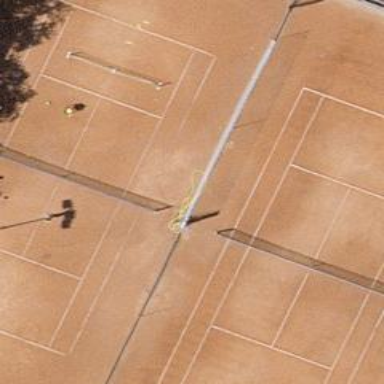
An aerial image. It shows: Clay tennis court in leisure land pitch.